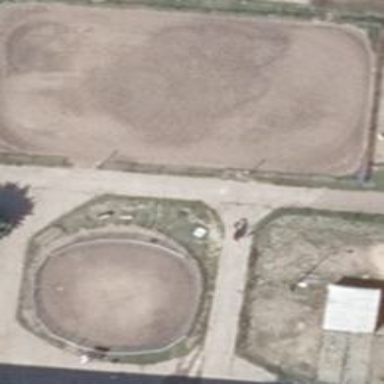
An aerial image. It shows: Equestrian pitch for leisure land use.